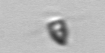
Label: Pyramimonas